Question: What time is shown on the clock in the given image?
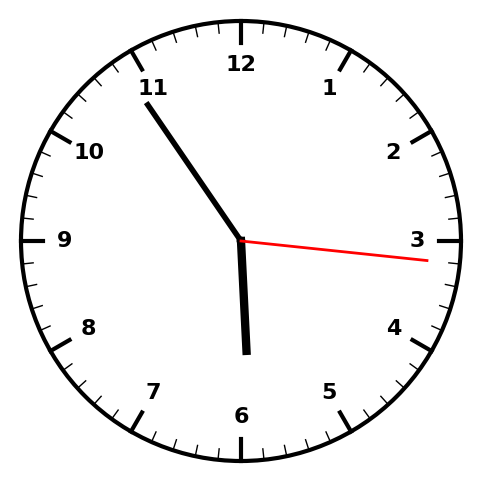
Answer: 05:54:16